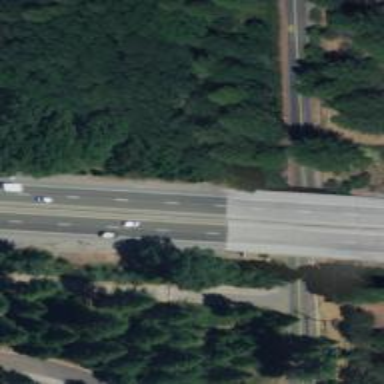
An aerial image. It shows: Bridge on trunk expressway.